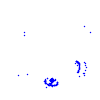
Particle: kaon